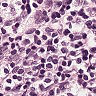
Metastatic tissue present: no